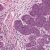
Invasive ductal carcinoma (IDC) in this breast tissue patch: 0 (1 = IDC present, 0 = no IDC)